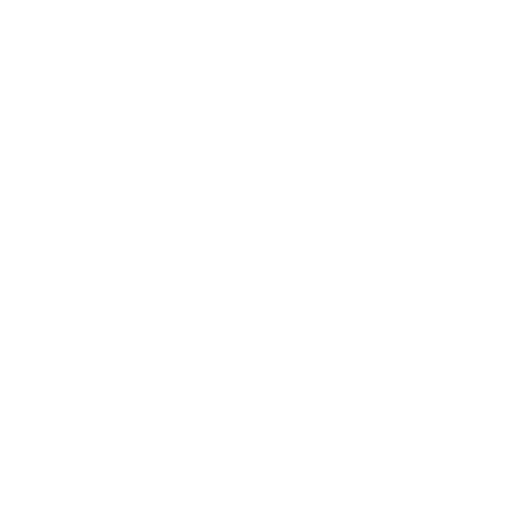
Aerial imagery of island in Alaska named Lighthouse Rocks containing only unknown